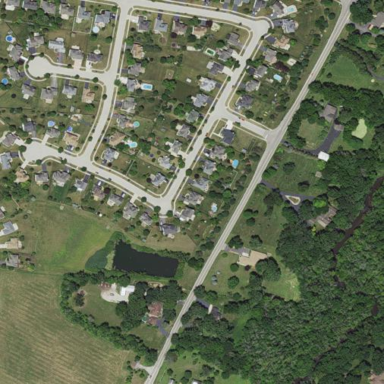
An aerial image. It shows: Residential area within neighborhood.